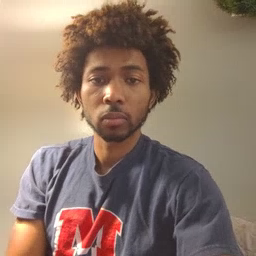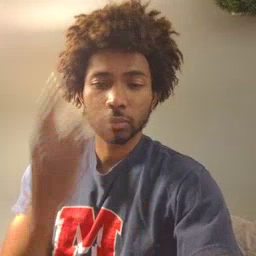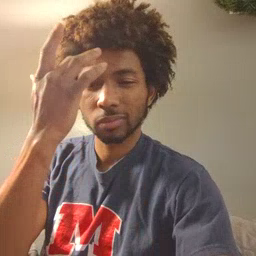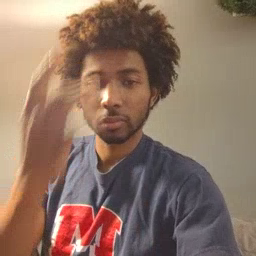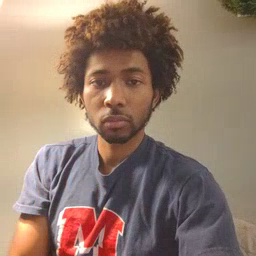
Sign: sick